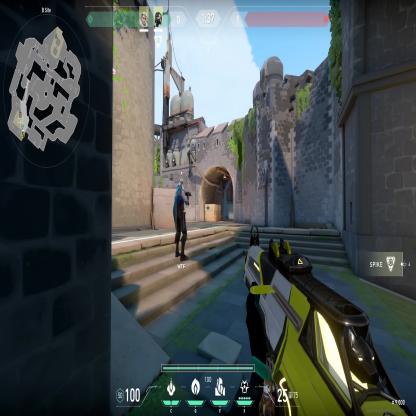
Label: teammate